Question: I'm trying to make a histogram using basic R. The histogram is doing a good job representing the data. However, I want to combine the few bars on the right-side(from 300,000+)( here is an image <URL> into one bar to represent their values.
'''
hist(TotalIncomeRural$D21, breaks ="sturges", labels = TRUE,
xaxt='n', ylim=c(0,1350), col = "red")
axis(side=1, at=c(seq(0,<PHONE>,100000)))
'''
any help is very much appreciated.
Edit:
I'll demonstrate what I want to do with the histogram:
suppose I have this data and hist function:
'''
x<-c(1,3,5,6,8,9,10,11,13,15,1,3,8,10,1,6,8,2,0, 2,5,3,8,5,5,1,0,0,0,0,3,6,5,8,10,12,16,18, 9, 8,1,1,1,0,5,5,5,6)
hist(x)
'''
when I run this new histogram I'd like to combine all the values above 10 into one bin to represent them (I'm attaching an image here).

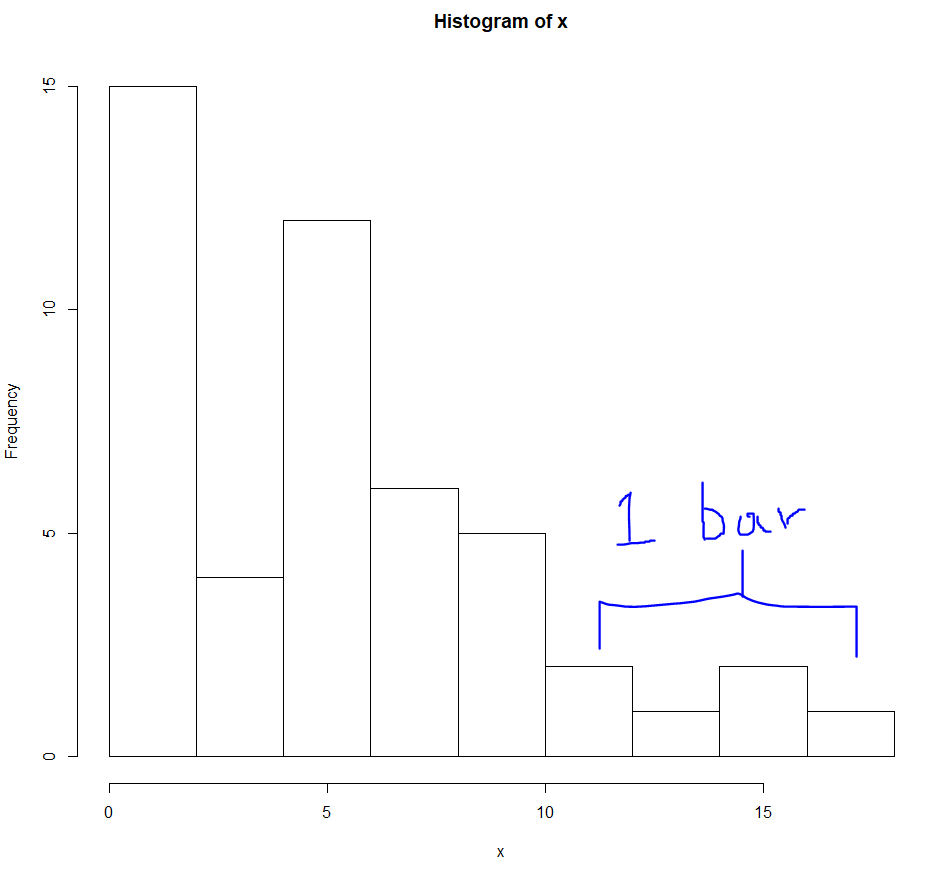
Answer: You can specify the breaks and axis labels:
'''
hist( TotalIncomeRural$D21,
breaks = c(0:3, 16) * 100000,
ylim = c(0, 1350),
xlim = c(0, 400000),
freq = T,
xaxt = "n",
col = "red")
axis( side = 1,
at = (0:3 +.5) * 100000,
tick = F,
labels = c("
< $100,000
",
"
$100,000 -
$200,000",
"
$200,000 -
$300,000",
"
> $300,000
"))
'''
<URL>
I tried to mimic your original data like this:
'''
set.seed(69)
TotalIncomeRural <- data.frame(D21 = rexp(2000)^1.3 * 100000)
'''
If you wanted to, you could have one big wide bar at the right by changing the 'xlim' of the axis, but then the labels wouldn't fit as well (and the area of the histogram would be wrong)